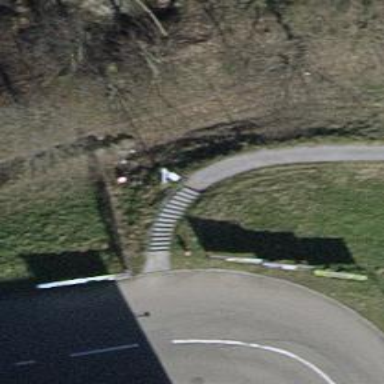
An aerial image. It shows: Road with steps.